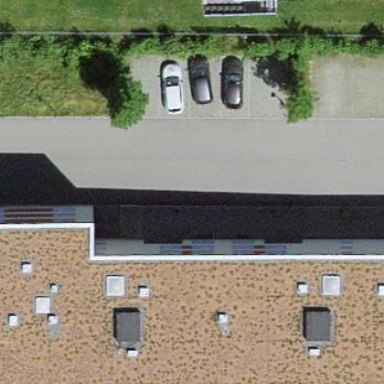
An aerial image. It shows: Flat-roofed building.